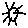
Label: sun